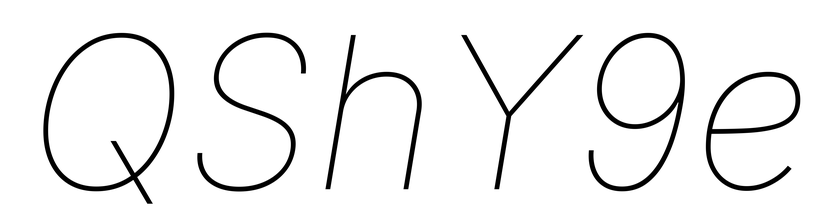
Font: Inter-Italic_Thin_Italic